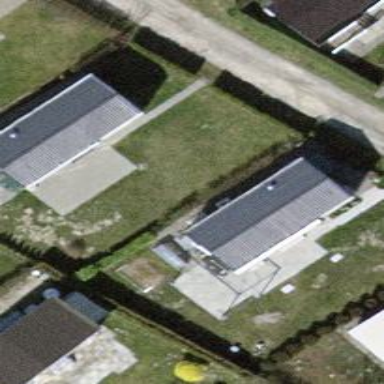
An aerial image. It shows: Static caravan with gabled roof.